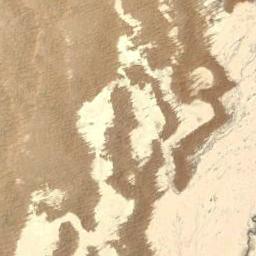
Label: desert